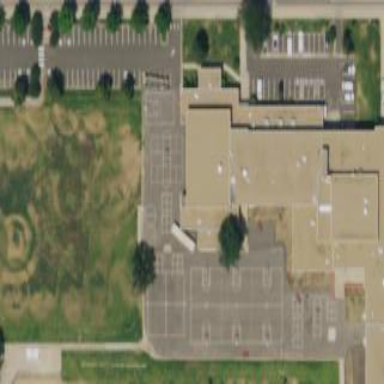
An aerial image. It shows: Playground area covered in asphalt surface.